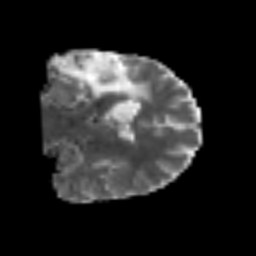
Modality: MD
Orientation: coronal
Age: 43
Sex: male
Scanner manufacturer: siemens
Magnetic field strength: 3 T
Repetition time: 6.1 s
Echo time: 0.101 s